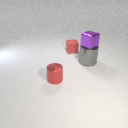
large gray metal cylinder to the right of small red rubber cube